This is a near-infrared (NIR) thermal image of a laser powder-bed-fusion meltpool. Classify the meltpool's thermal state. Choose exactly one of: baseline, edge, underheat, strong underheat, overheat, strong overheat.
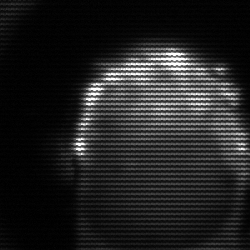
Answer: baseline